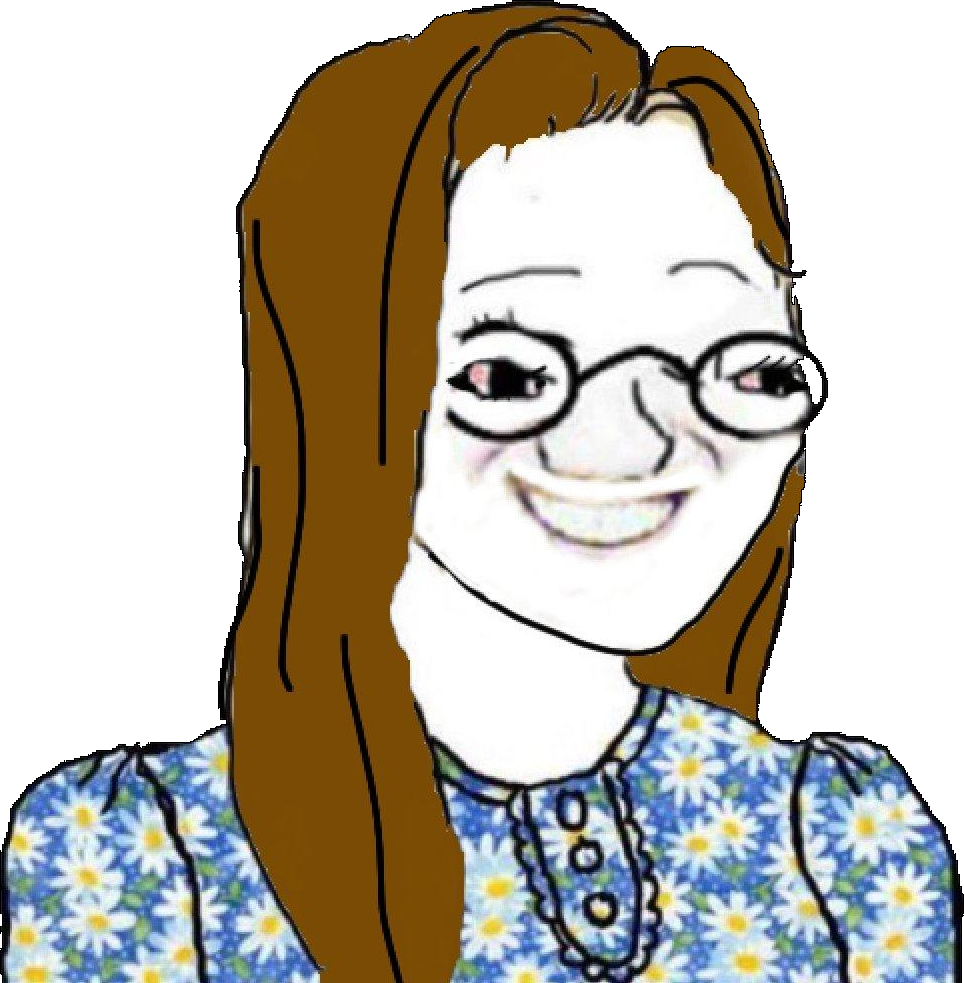
Label: 5_Trad_Wife